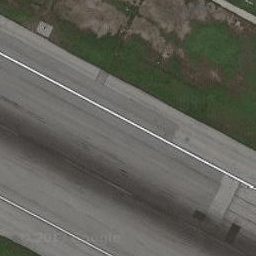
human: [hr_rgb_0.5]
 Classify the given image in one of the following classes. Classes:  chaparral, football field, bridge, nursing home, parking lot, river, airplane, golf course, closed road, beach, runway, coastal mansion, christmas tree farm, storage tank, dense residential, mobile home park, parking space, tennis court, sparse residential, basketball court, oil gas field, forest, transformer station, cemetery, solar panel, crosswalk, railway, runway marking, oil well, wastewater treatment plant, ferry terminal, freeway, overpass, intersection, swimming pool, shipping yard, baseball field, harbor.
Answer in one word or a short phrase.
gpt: runway